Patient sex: F
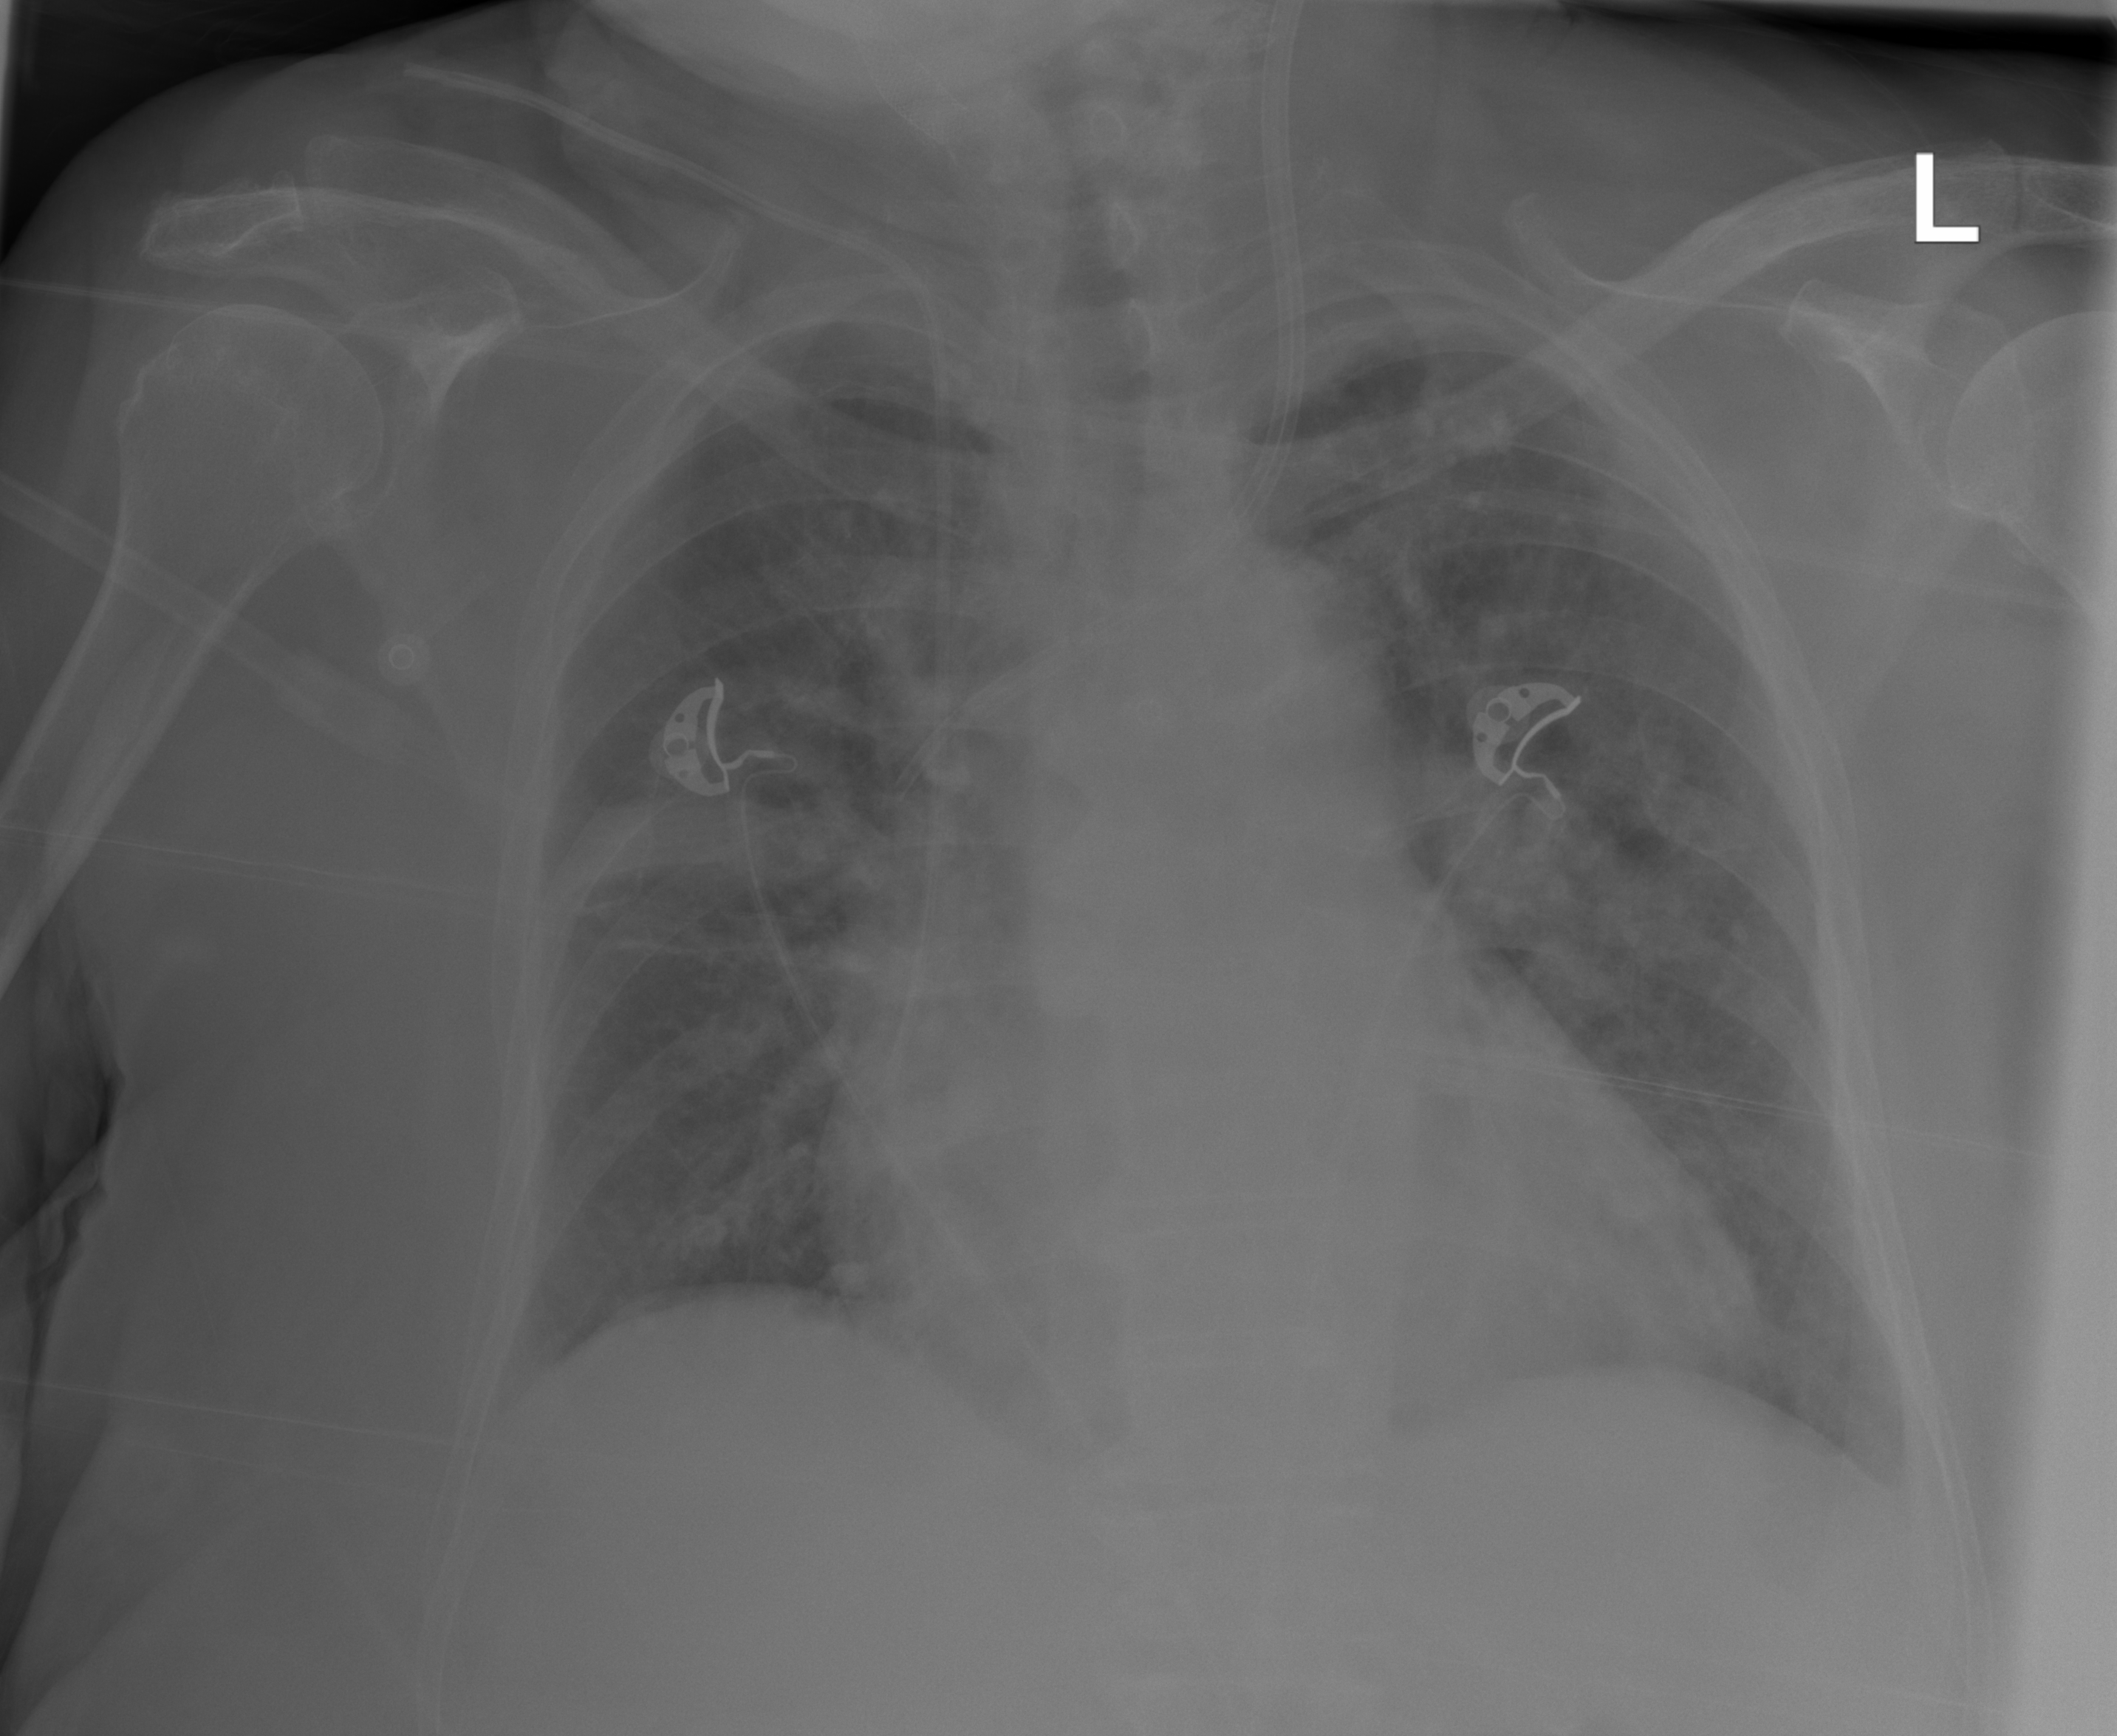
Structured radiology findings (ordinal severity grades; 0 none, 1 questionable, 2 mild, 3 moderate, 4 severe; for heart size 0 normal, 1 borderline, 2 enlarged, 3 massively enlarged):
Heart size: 2
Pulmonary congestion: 2
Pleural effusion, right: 0
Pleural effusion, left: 0
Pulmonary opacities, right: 2
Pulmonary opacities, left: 2
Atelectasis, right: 0
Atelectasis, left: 0